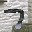
Label: 7